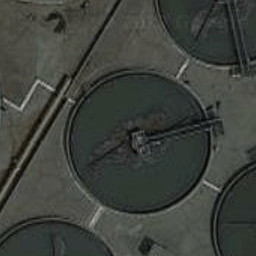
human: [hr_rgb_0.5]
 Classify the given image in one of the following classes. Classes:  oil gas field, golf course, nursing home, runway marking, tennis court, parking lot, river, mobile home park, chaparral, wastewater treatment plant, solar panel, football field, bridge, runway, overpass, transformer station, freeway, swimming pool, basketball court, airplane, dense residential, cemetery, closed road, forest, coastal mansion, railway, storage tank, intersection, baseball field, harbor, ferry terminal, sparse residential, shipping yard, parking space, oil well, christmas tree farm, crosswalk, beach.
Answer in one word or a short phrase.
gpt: wastewater treatment plant